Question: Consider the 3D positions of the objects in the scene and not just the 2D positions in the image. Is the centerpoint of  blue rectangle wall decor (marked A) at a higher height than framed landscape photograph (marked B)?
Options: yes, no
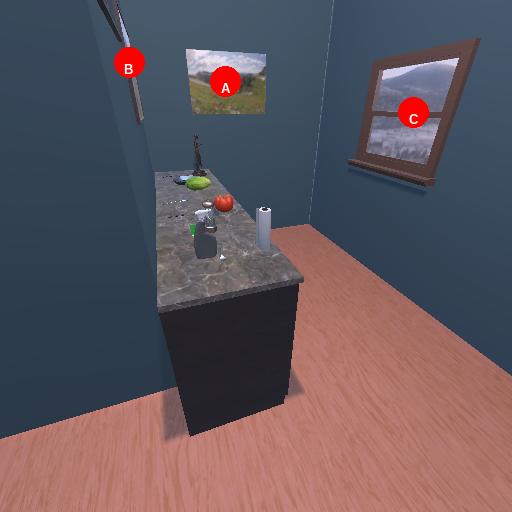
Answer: yes